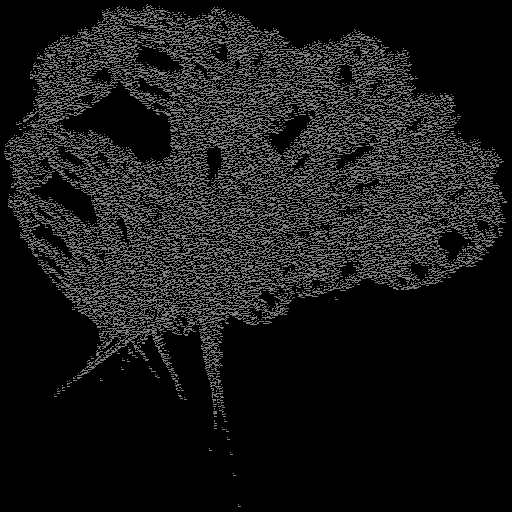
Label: broccoli